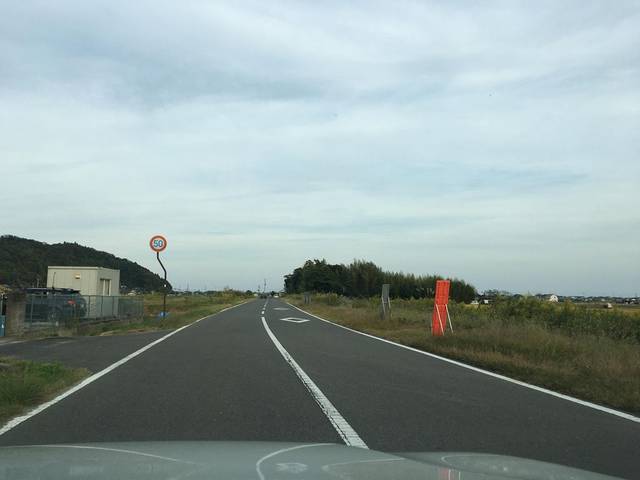
Region: Japan
Coordinates: 37.078, 140.936